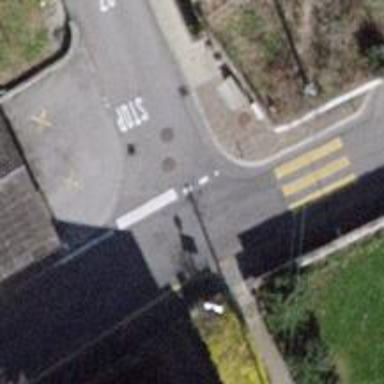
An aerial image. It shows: Zebra crossing on the road.